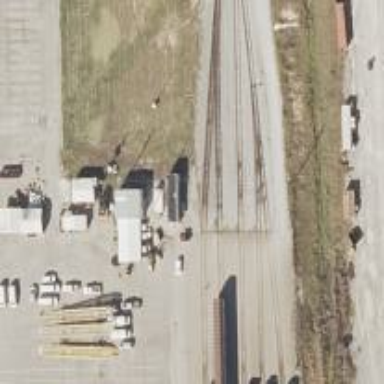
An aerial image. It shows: Rail spur service.